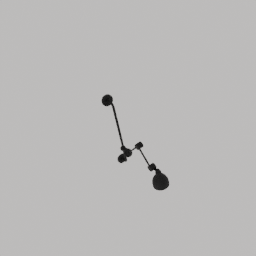
Label: lighting